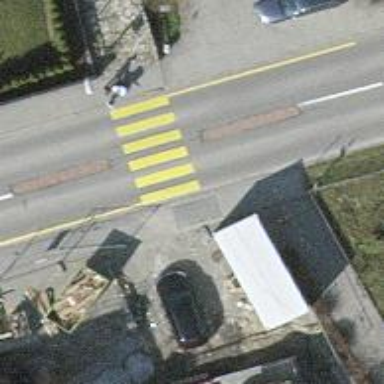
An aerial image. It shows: Uncontrolled zebra crossing on the road.